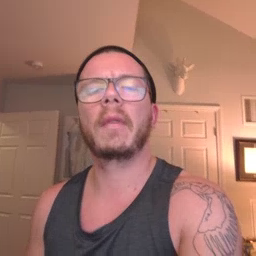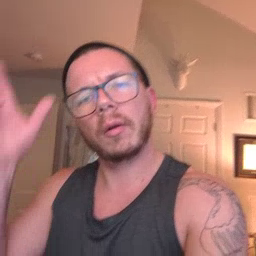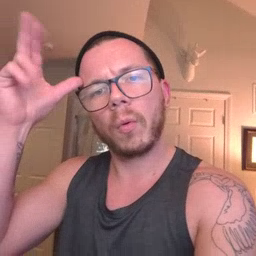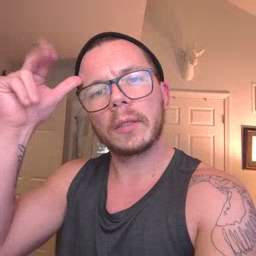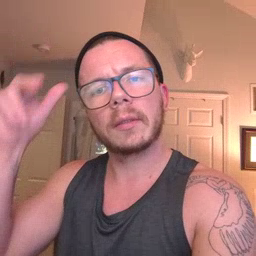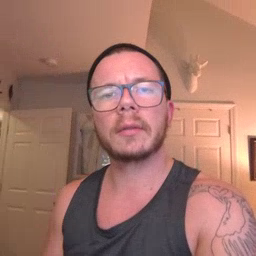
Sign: horse